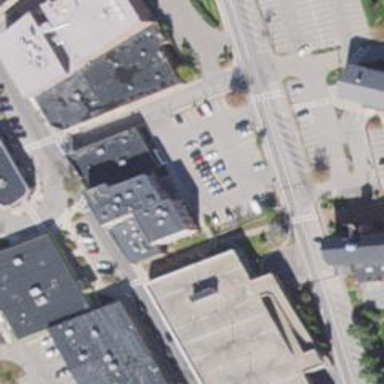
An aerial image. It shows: Healthcare clinic.